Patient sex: M
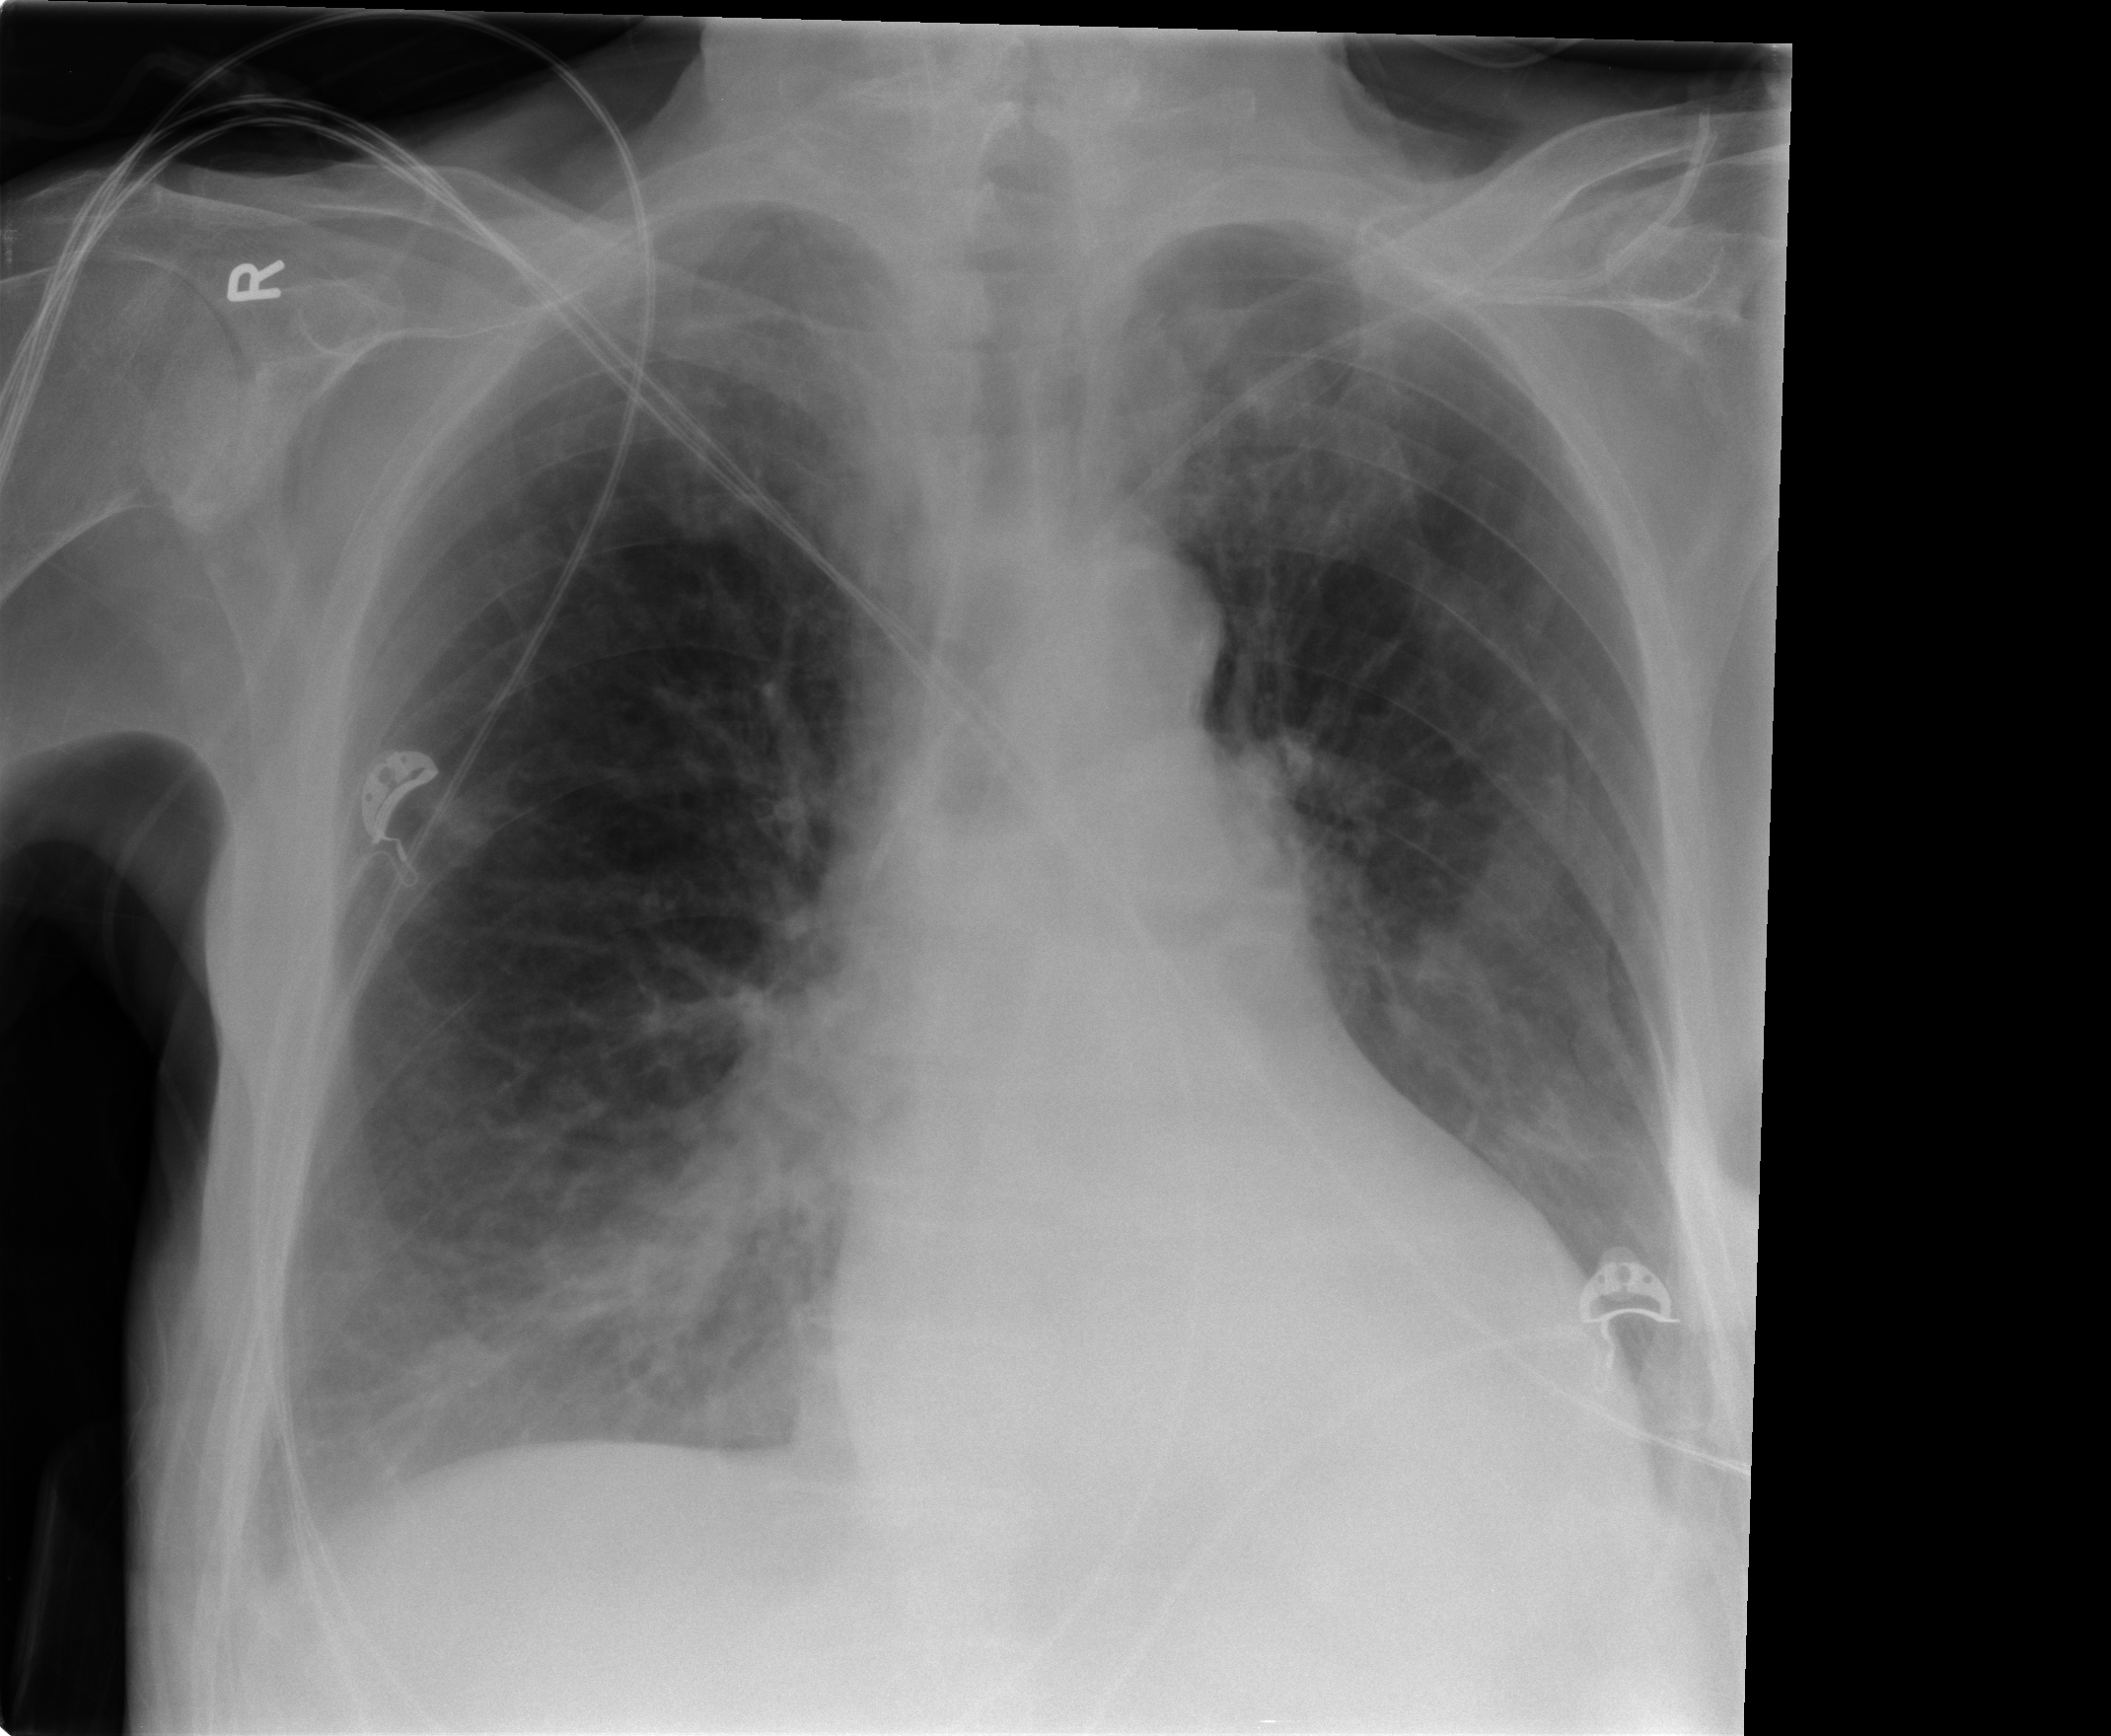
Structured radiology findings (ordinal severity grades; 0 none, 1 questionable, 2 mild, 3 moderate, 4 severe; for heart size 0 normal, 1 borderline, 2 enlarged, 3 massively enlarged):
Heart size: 2
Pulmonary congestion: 2
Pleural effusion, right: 2
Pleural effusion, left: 2
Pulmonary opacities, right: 0
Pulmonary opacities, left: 0
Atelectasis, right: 2
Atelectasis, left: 2